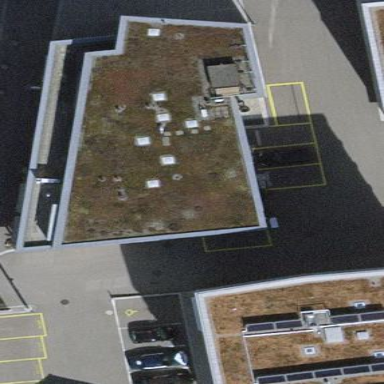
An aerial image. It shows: Flat-roofed building.